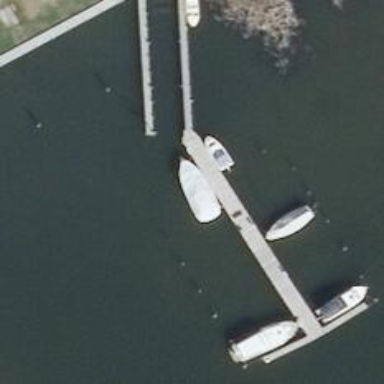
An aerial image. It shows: Man-made pier.